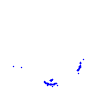
Particle: proton